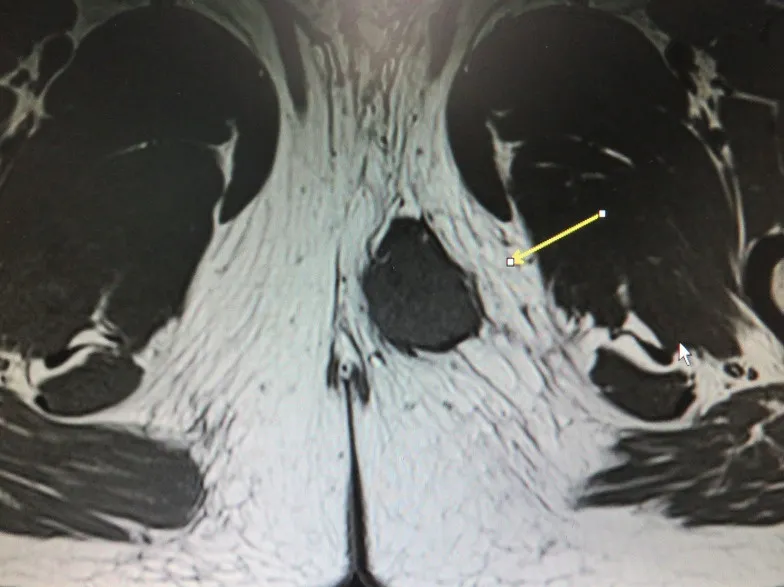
MRI revealed a perineal tumor. The arrow points out the location of the lump.
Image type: radiology (mri)